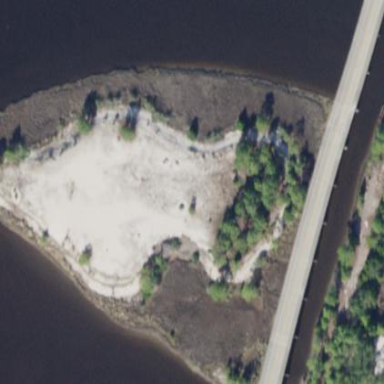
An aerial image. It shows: Natural area covered with sand.